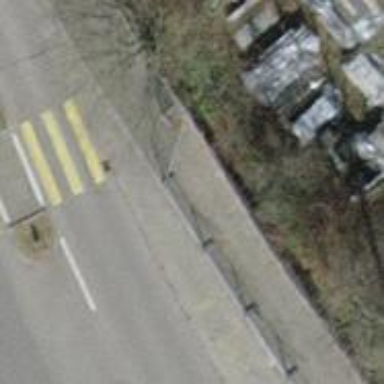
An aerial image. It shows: Platform for public transport. The platform is located by the road.